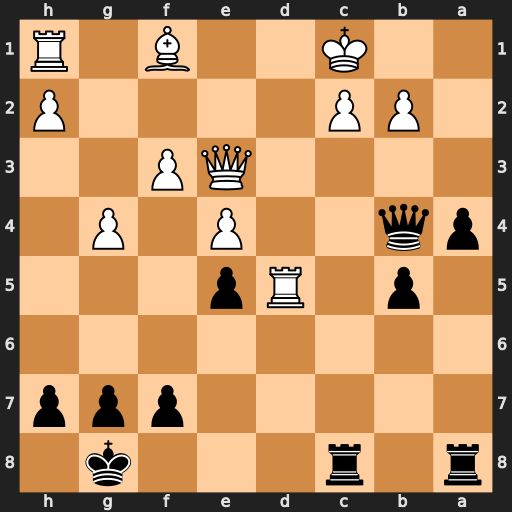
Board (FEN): r1r3k1/5ppp/8/1p1Rp3/pq2P1P1/4QP2/1PP4P/2K2B1R
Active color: b
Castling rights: -
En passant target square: -
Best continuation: a3 bxa3 Rxa3 Qxa3 Qxa3+